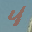
Label: 4